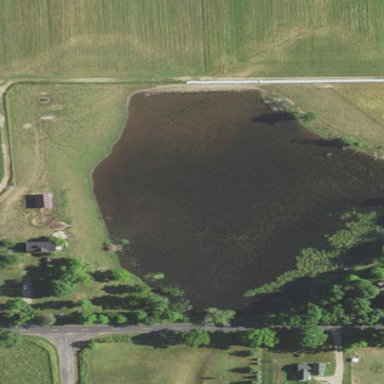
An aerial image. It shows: Serene pond surrounded by nature.